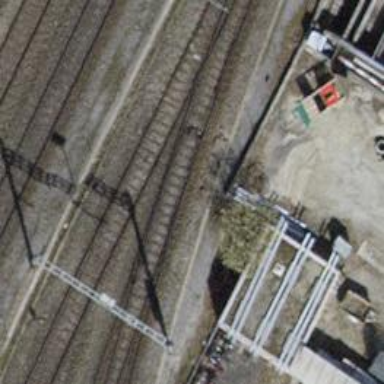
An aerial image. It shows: Railway switch.